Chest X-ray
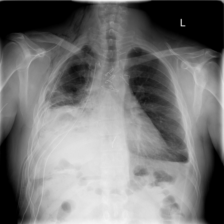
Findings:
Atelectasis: negative
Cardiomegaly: negative
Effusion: negative
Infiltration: negative
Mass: negative
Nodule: negative
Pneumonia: negative
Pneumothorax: negative
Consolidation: negative
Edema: negative
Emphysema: negative
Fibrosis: negative
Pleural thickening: positive
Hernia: negative